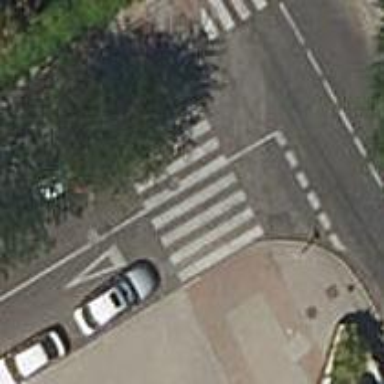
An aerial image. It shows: Crossing road.